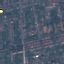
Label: Residential